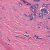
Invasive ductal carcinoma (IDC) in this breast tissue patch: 1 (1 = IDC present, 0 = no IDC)